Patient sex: M
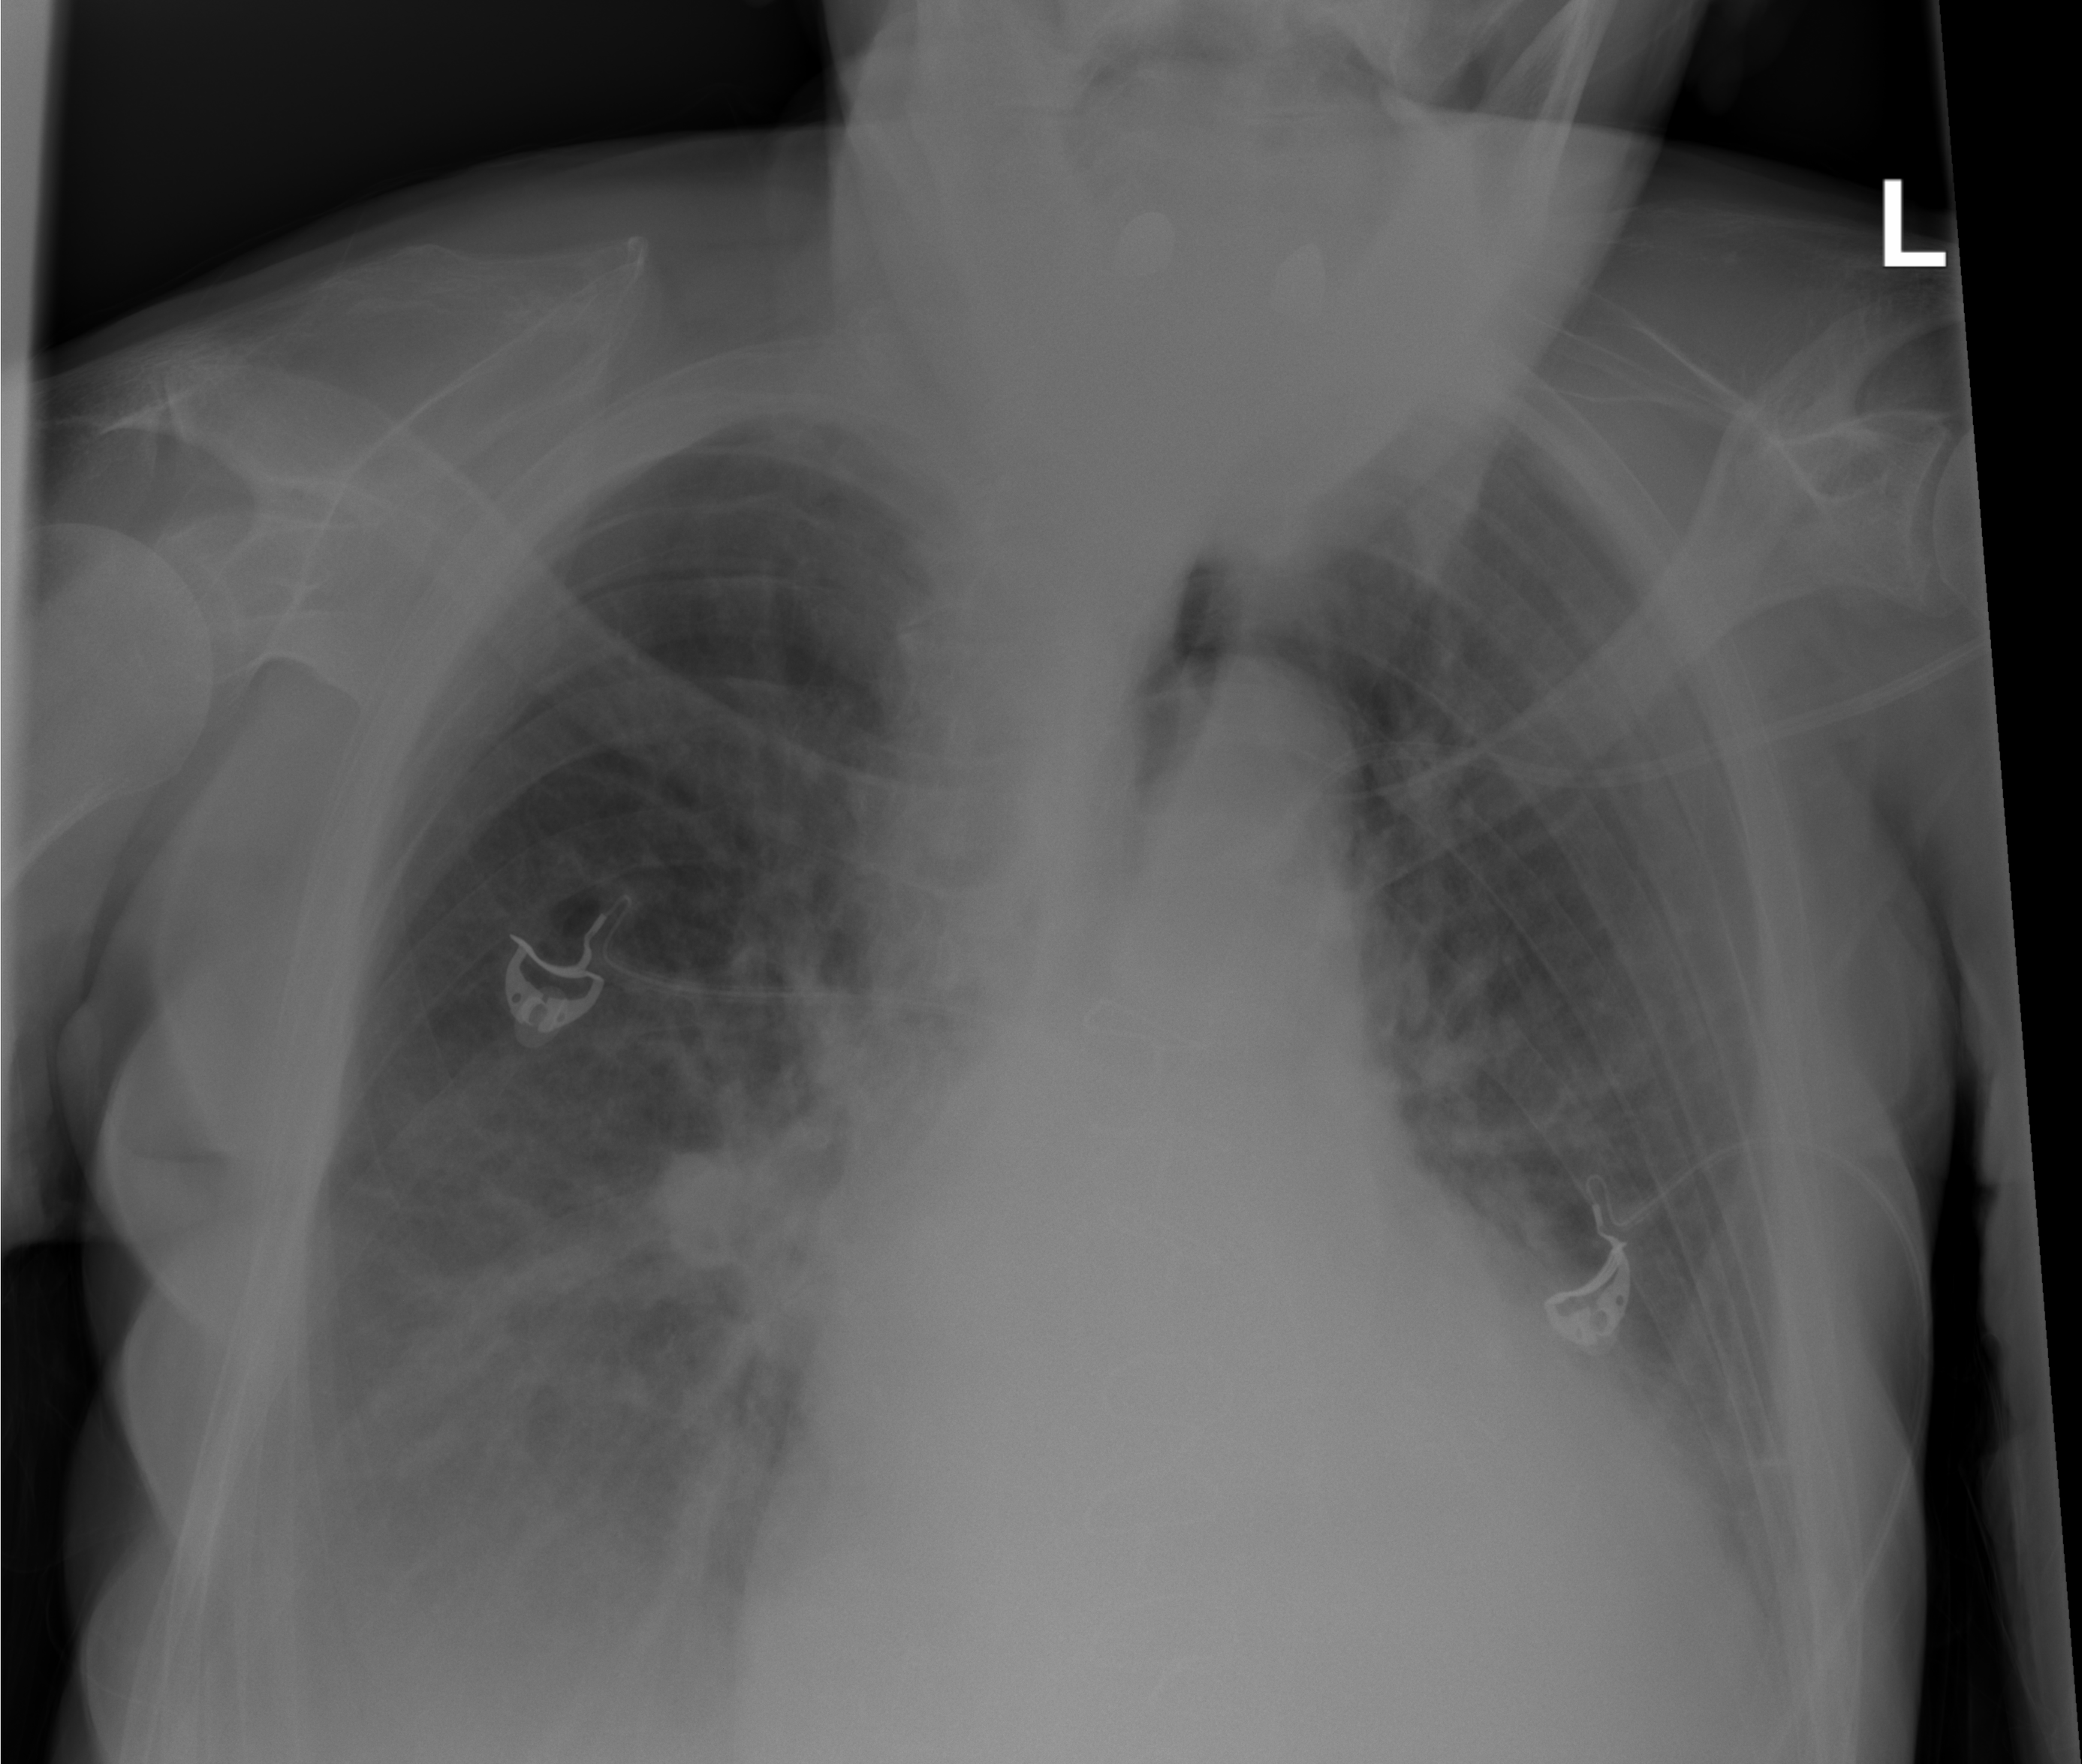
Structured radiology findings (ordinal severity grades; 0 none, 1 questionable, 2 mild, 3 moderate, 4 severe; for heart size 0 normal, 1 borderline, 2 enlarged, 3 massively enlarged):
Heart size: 2
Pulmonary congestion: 2
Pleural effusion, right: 2
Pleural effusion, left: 0
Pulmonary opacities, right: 0
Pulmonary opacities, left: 2
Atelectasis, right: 0
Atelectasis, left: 0